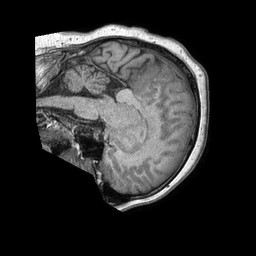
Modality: T1w
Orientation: sagittal
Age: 46
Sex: male
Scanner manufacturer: philips
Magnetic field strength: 1.5 T
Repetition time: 0.007899 s
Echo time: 0.00362 s